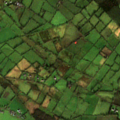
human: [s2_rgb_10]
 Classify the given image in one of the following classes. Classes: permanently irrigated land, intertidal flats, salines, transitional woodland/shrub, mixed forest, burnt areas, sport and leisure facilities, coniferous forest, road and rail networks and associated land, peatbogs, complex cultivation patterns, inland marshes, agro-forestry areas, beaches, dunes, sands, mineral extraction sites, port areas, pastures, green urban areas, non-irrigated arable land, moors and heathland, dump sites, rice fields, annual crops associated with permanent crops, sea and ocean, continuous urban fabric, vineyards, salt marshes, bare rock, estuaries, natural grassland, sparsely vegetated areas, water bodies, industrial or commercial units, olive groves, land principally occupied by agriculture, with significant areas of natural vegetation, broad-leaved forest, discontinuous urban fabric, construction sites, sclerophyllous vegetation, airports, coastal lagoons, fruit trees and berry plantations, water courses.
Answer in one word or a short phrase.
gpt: pastures, land principally occupied by agriculture, with significant areas of natural vegetation